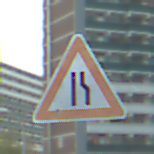
Verkehrszeichen: EinseitigVerengteFahrbahnRechts
Umgebung: Outdoor, Urban
Tageszeit: MorningAfternoon
Wetter: PartlyCloudy
Licht: Natural
Jahreszeit: NotSpecified
Kontrast: LowContrast